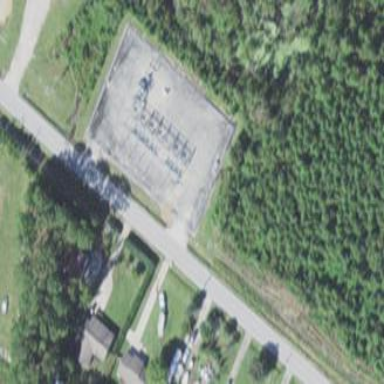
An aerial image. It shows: Distribution power substation secured by fence.